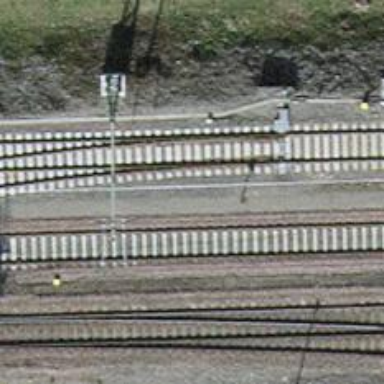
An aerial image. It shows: Railway switch.